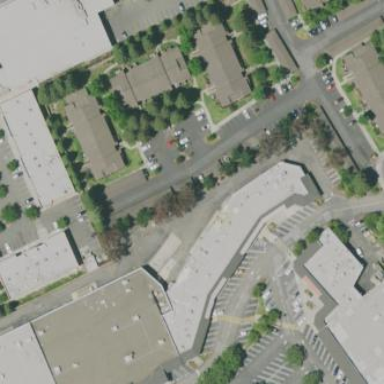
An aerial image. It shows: Retail building.